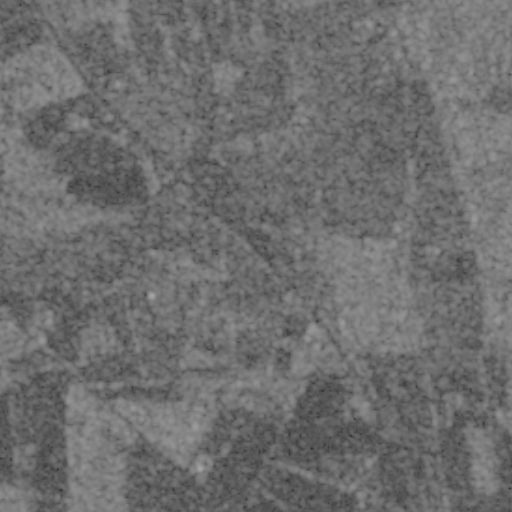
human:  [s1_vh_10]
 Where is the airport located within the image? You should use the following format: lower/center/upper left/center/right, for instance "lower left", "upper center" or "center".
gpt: The airport is located in the center left of the image.
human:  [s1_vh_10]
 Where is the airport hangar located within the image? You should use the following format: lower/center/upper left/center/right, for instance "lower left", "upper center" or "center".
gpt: The airport hangar is located in the center left of the image.
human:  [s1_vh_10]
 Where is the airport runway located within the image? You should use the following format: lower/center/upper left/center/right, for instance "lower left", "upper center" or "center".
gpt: The airport runway is located in the center left of the image.
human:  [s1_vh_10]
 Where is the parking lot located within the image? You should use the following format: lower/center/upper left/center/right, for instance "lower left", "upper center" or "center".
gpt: The parking lot is located in the center left of the image.
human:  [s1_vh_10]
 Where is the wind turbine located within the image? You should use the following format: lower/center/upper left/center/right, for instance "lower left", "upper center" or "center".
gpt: The wind turbine is located in the center right of the image.
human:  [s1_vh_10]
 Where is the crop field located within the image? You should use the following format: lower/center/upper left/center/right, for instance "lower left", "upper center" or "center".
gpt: There is no crop field in the image.

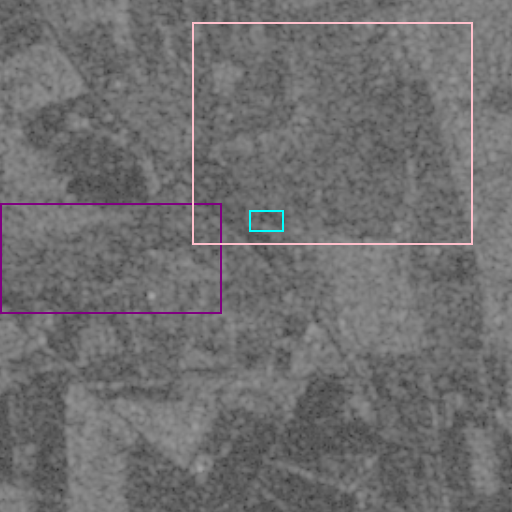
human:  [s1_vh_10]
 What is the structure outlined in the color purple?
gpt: The structure outlined in purple is an airport.
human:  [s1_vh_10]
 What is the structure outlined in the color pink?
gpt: The structure outlined in pink is a crop field.
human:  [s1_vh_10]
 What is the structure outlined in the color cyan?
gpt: The structure outlined in cyan is a parking lot.
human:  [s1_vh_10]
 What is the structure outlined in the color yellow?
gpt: There is no yellow outline.